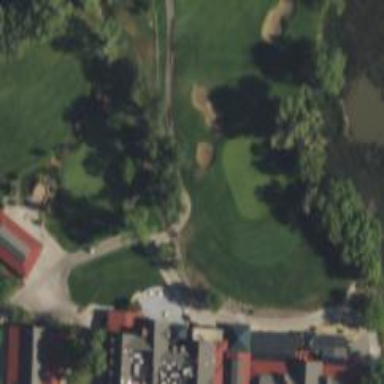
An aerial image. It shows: Service road designated as golf cart path.